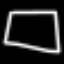
Label: square